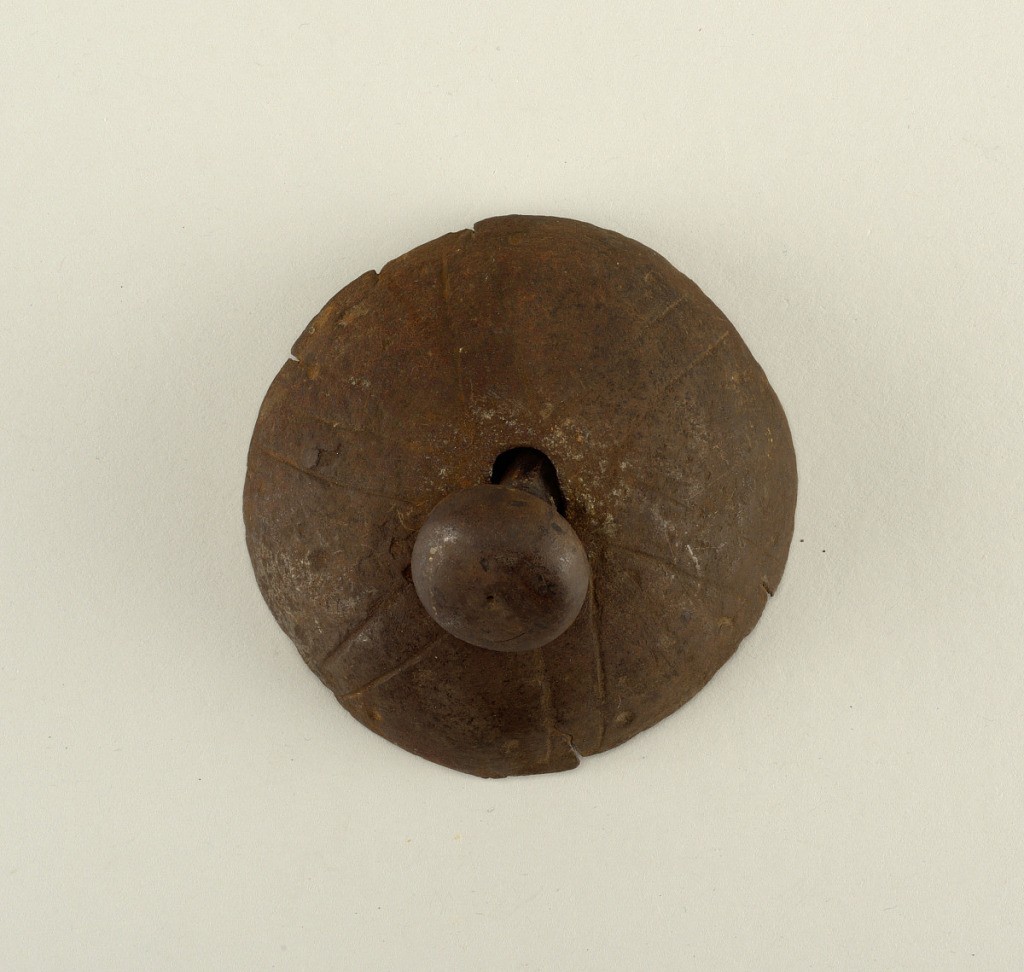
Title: Decorative door boss and nail
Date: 15th century
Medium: Wrought iron
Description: Hemispherical boss divided into six triangular sections by paired lines. Nail with mushroom-shaped head and a squared shank.